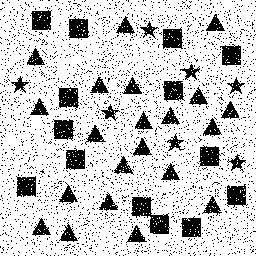
Squares: 14
Triangles: 21
Stars: 7
Total shapes: 42